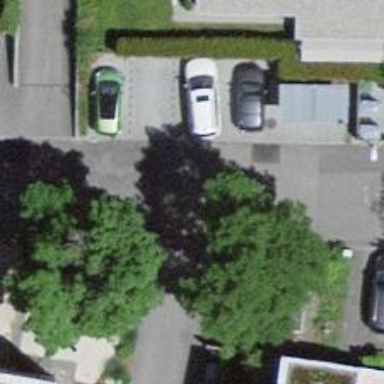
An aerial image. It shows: Asphalt road in residential area.